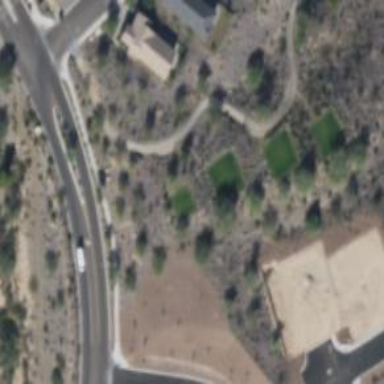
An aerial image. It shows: Path for both road and golf.